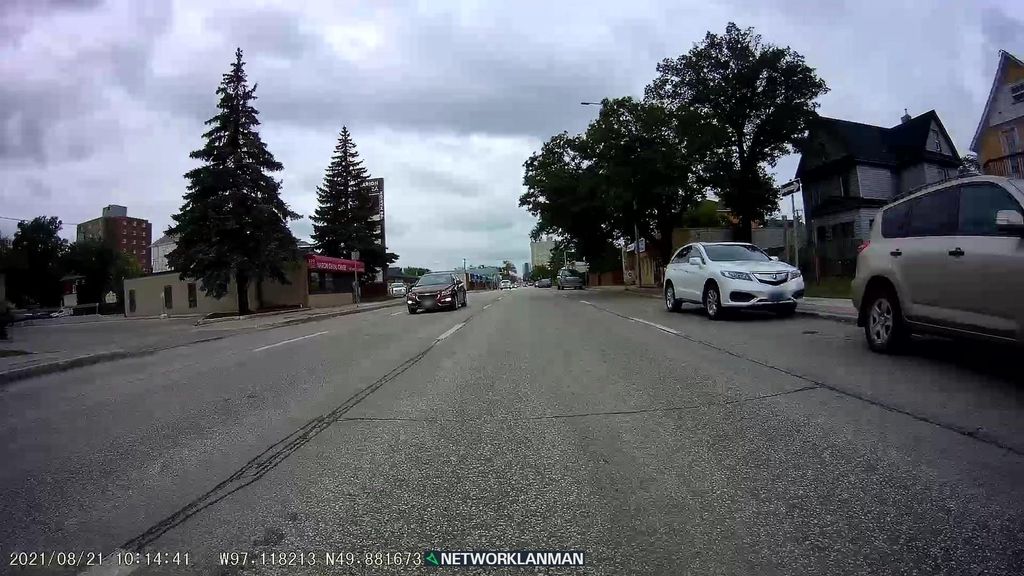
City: winnipeg